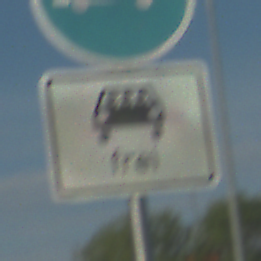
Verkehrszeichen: MehrfachbesetzePersonenkraftwagenFrei
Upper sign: Busssonderstreifen
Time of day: MorningAfternoon
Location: Outdoor (Suburban)
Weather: PartlyCloudy
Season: NotSpecified
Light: Natural